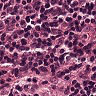
Metastatic tissue present: no